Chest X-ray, AP view. Patient: 34 years old, sex F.
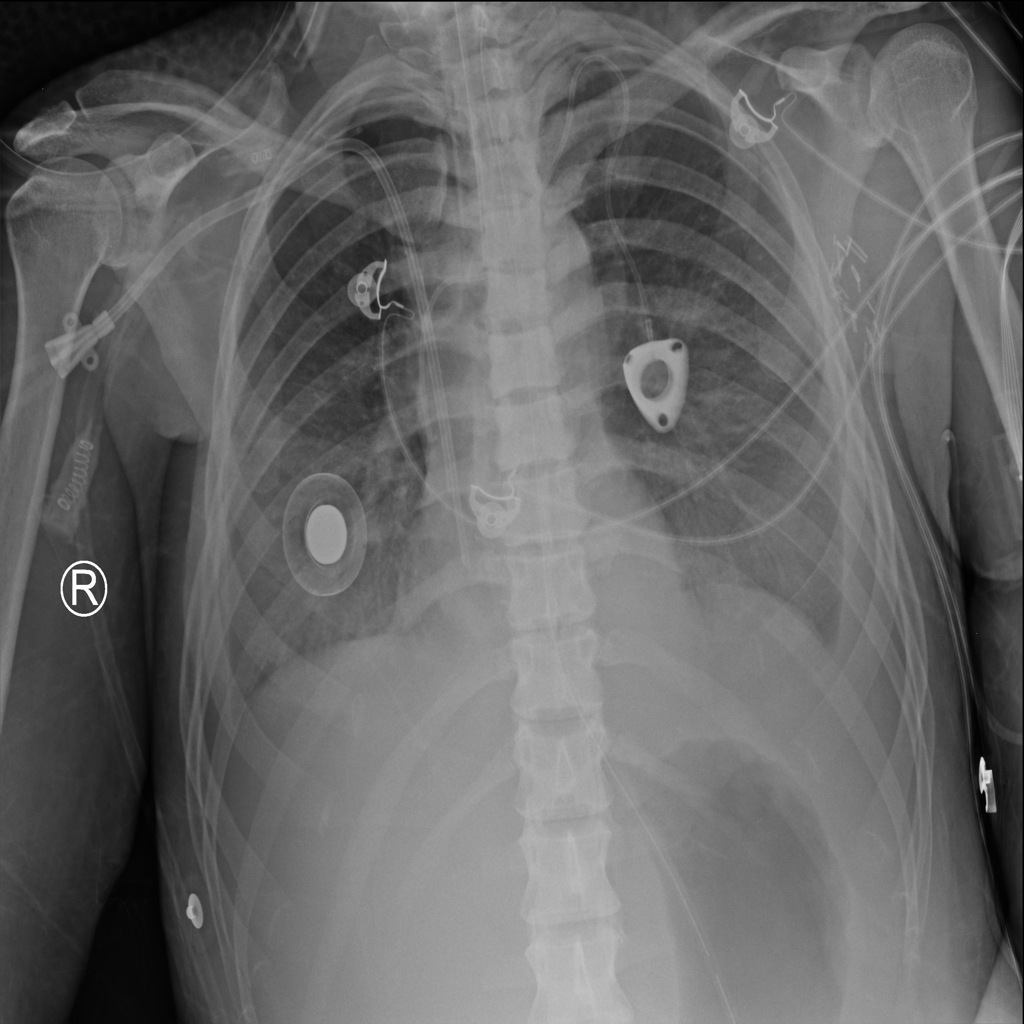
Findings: Effusion, Infiltration